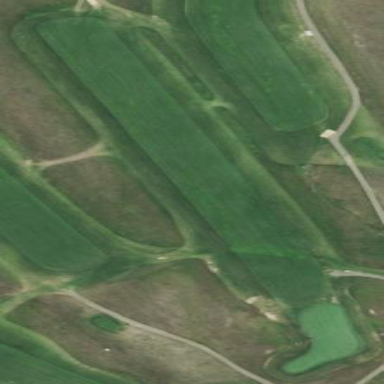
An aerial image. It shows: Rough area in golf course.